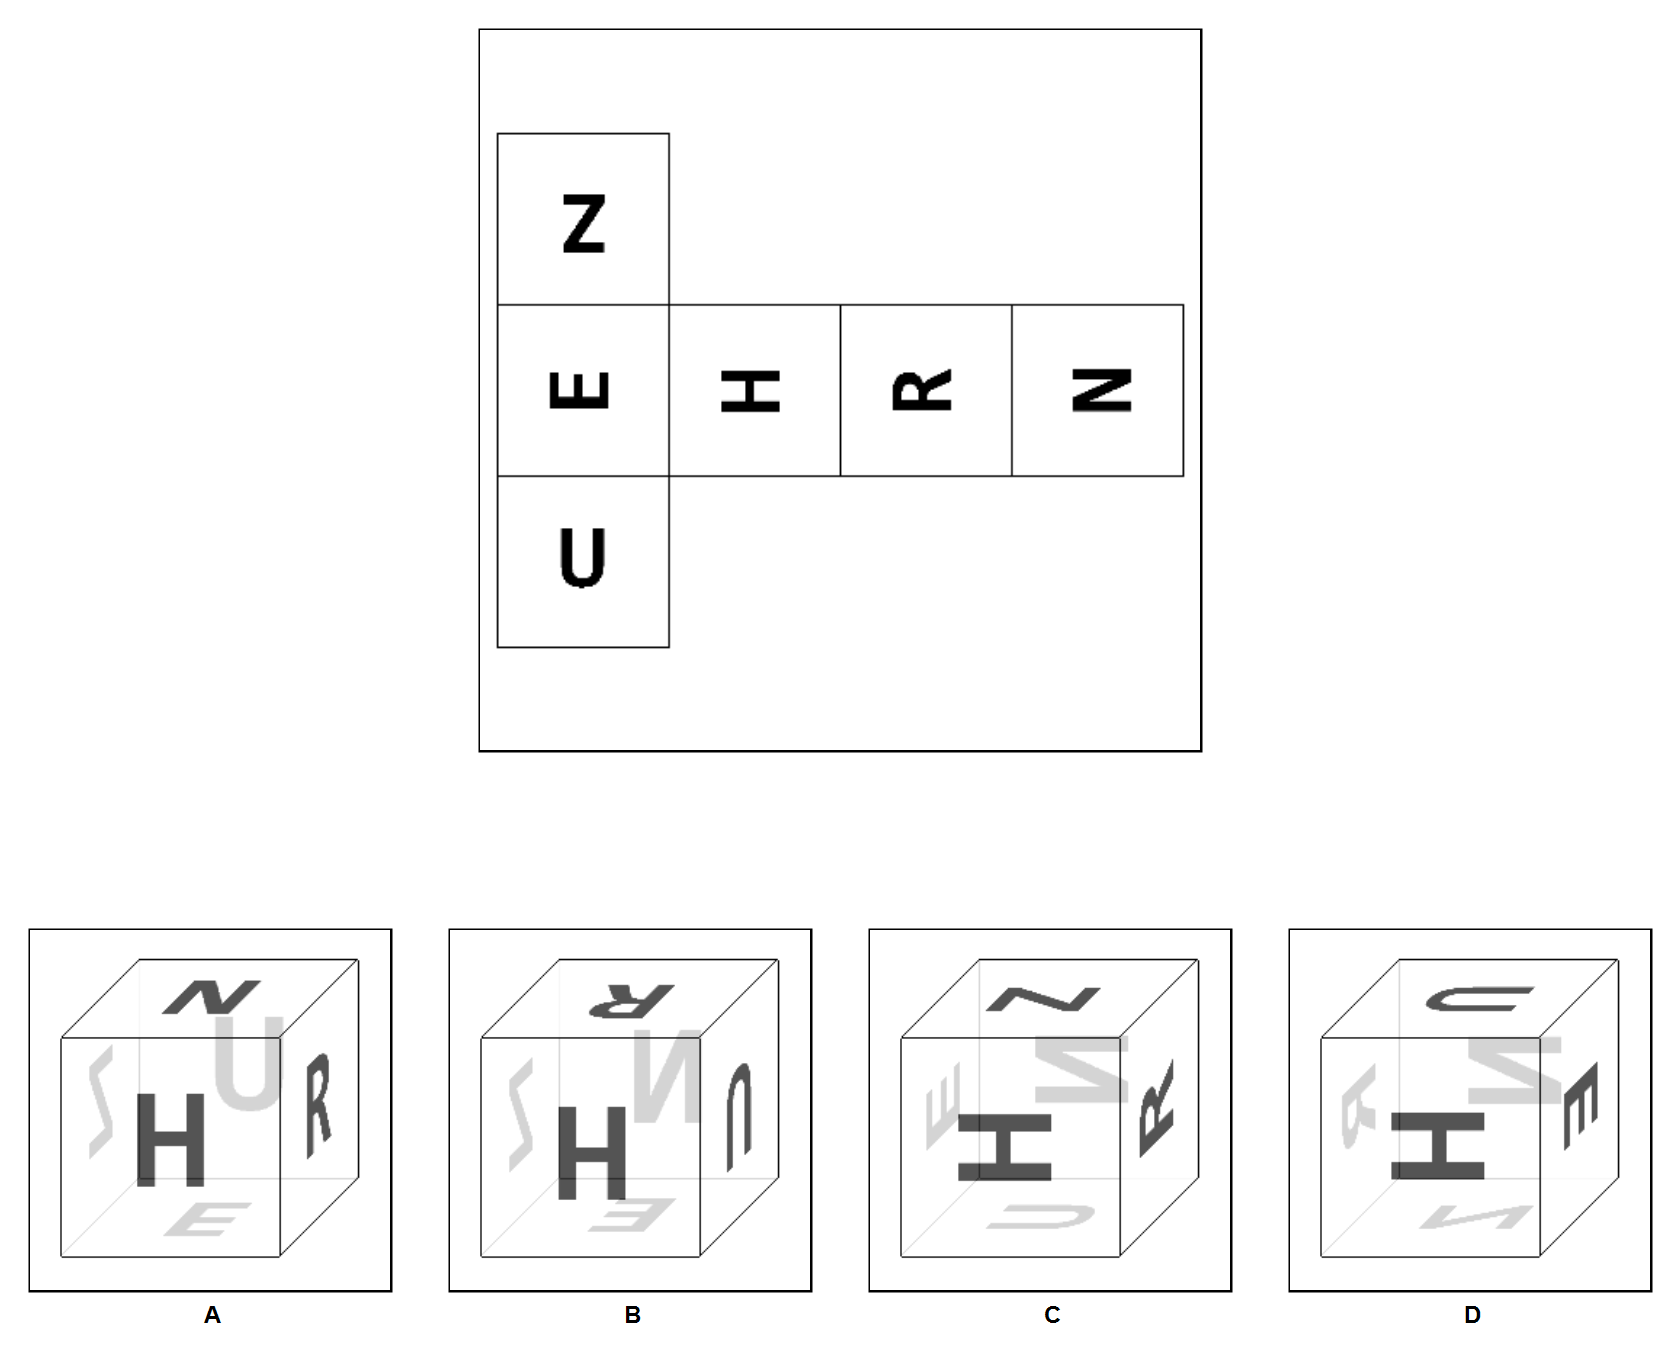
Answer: A